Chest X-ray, PA view. Patient: 57 years old, sex M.
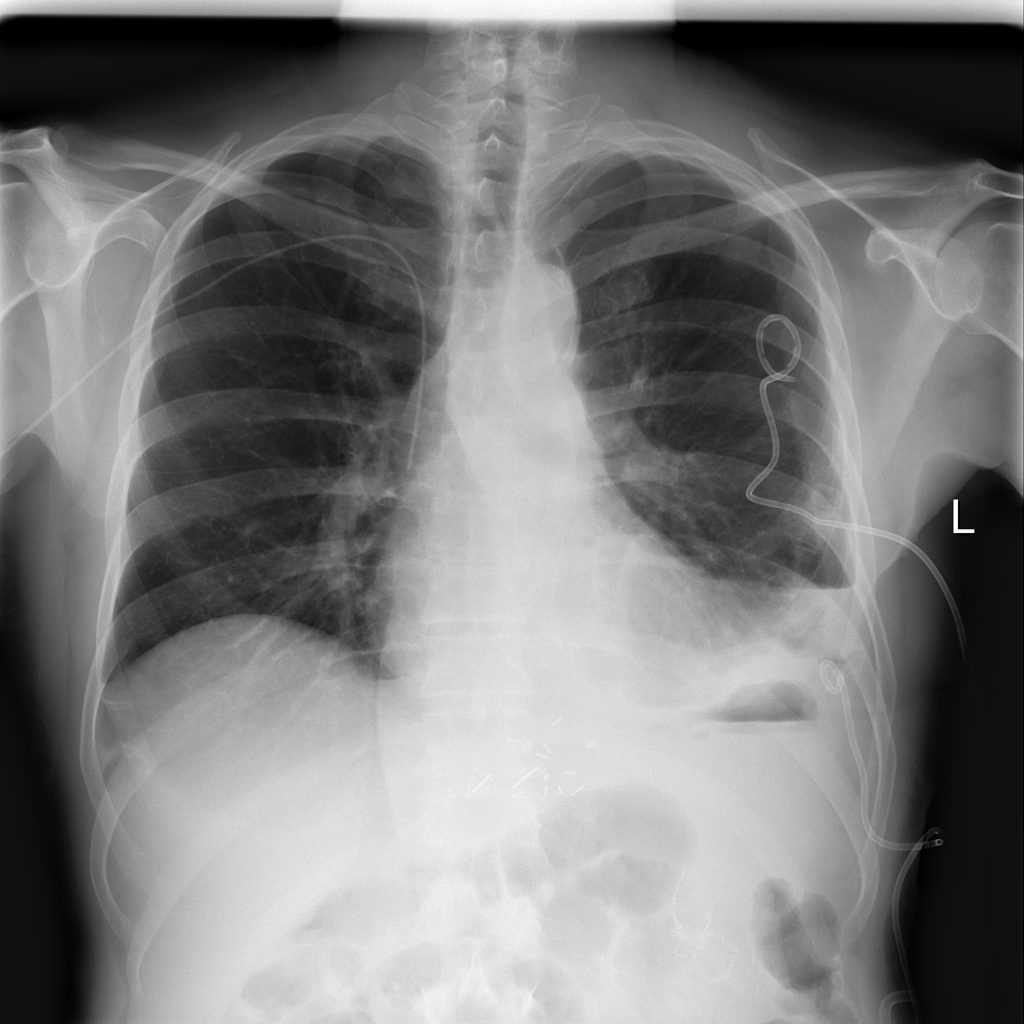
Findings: Pneumothorax